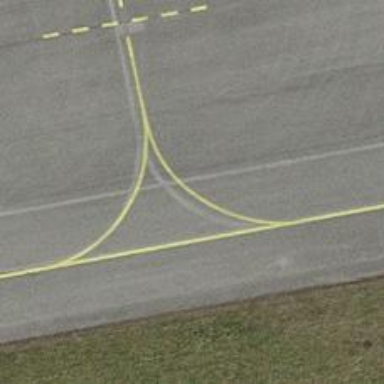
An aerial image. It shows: Image of taxiway at airport.